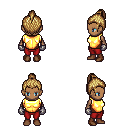
a pixel art fantasy rpg character, female body template, human, dark skin, gold chest armor, red pants, blonde short topknot hairstyle, metal gloves, brown shoes, four views (front, back, left, right), 2x2 character sprite sheet, small pixel art, hard edges, no anti-aliasing